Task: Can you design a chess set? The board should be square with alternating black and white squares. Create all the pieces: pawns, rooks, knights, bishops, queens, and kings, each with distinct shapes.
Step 2308:
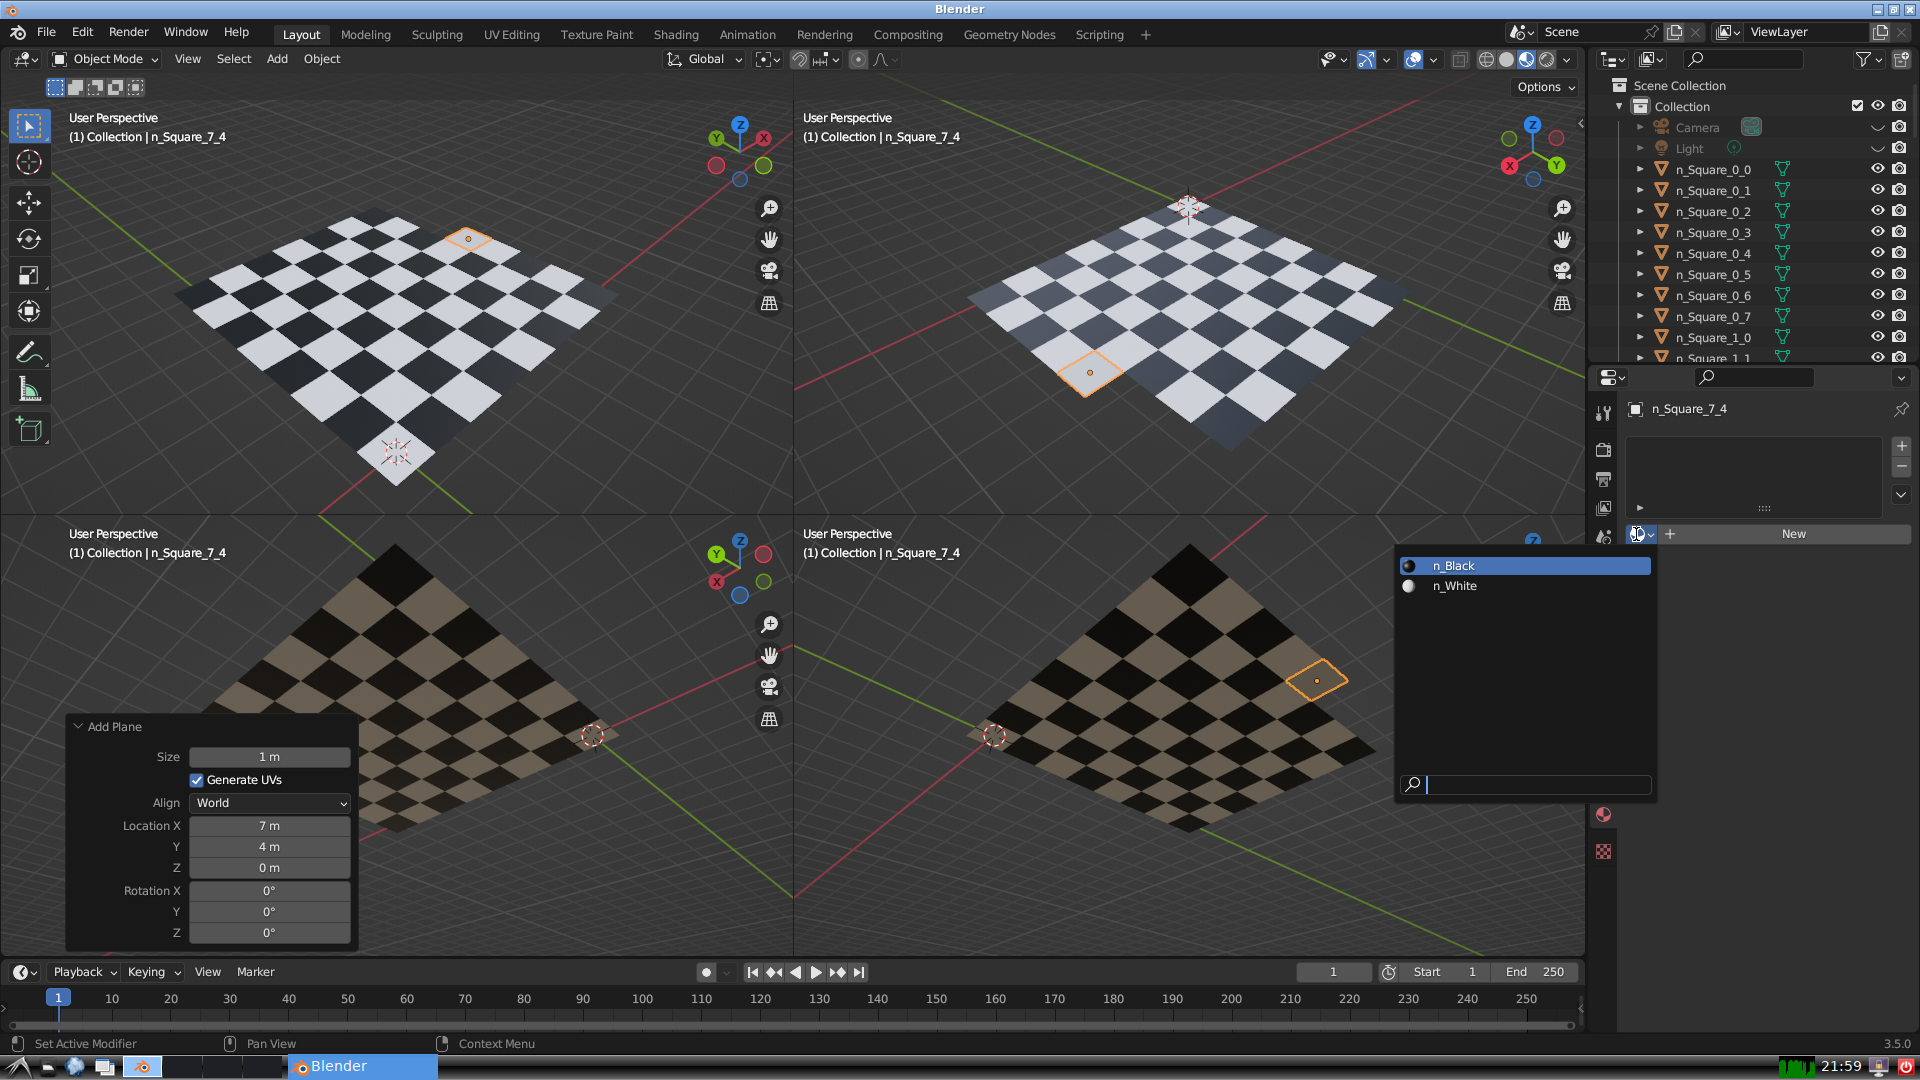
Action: input_text: n_Black